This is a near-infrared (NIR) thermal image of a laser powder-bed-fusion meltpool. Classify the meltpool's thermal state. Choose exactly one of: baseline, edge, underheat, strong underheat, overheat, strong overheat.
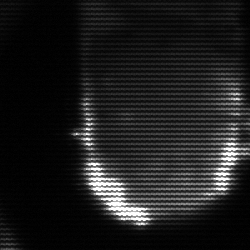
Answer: baseline